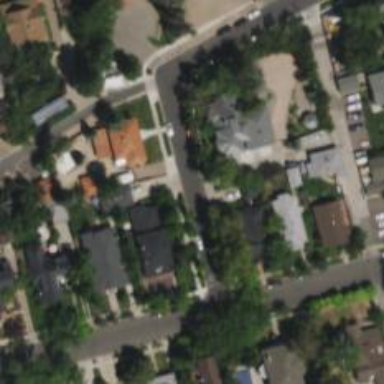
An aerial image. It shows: Residential road with asphalt surface and separate sidewalk.